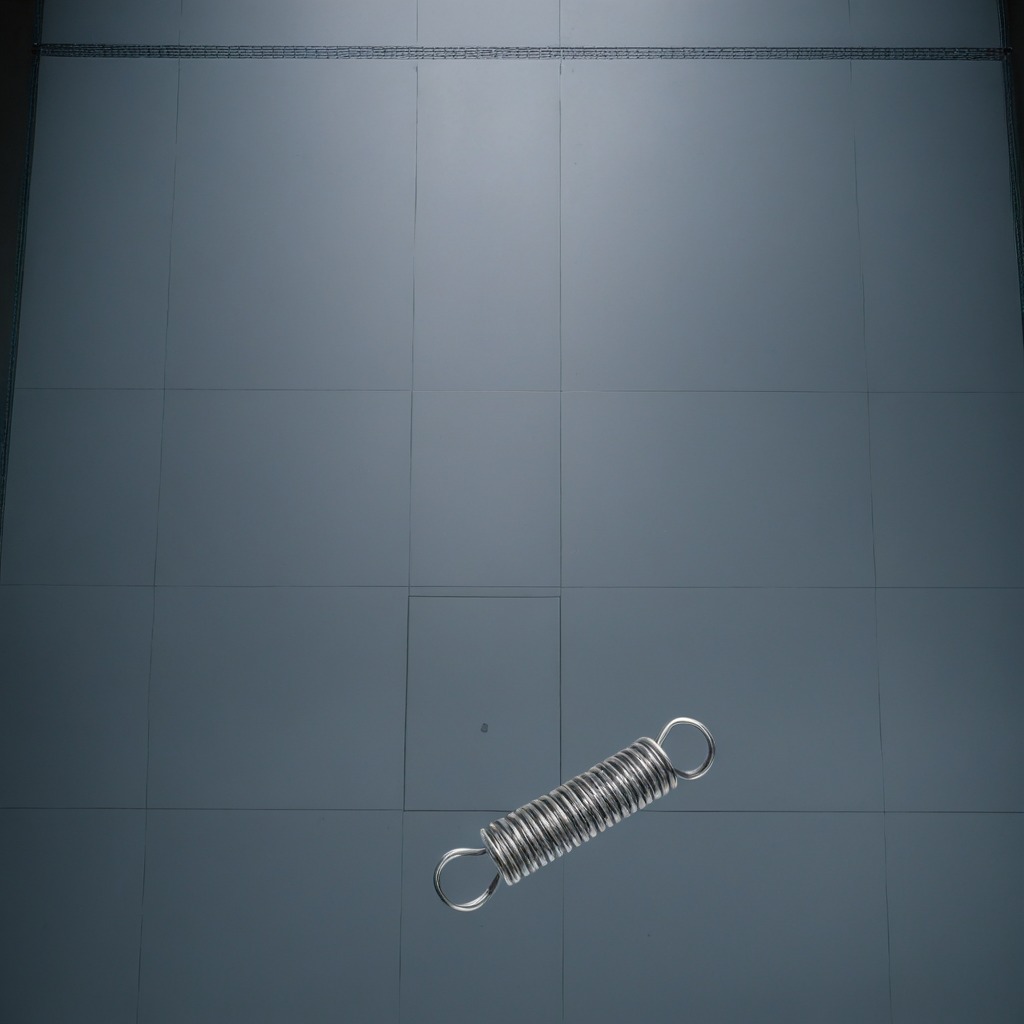
A coiled metal spring is lying on the toolbox surface.